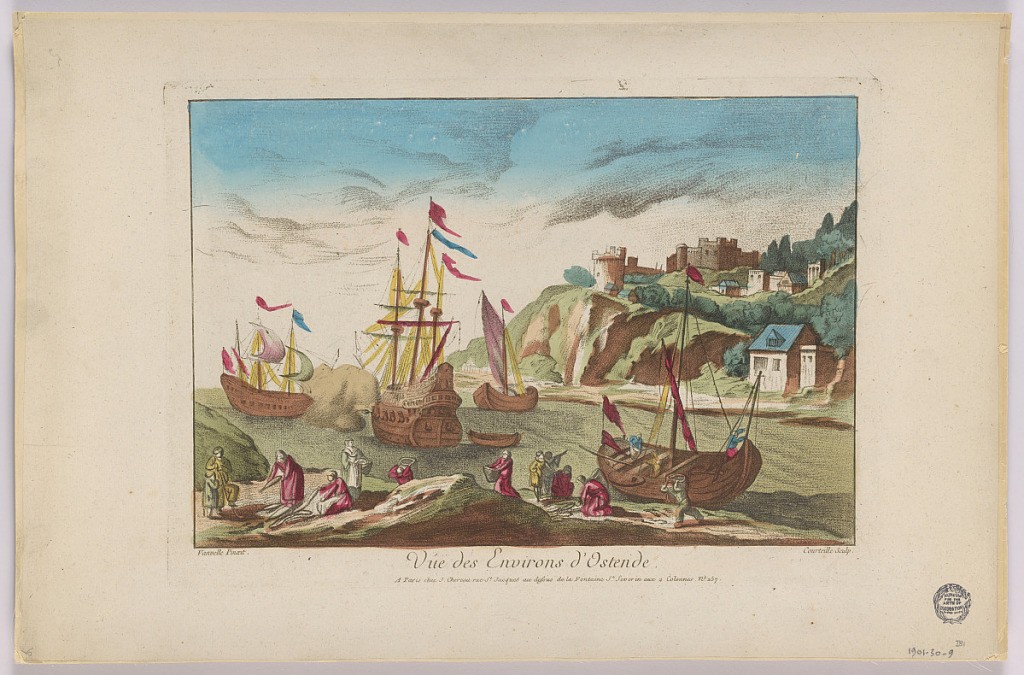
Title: Peep-show, Vue des Environs D'ostende
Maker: N. Courteille, French, active 18th century
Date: ca. 1750
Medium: Engraving in black ink with washes of brown, red, and black watercolors on paper, mounted
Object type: Print
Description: Peep-show print, after painting